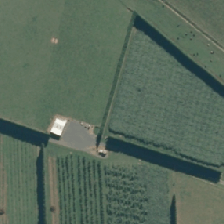
Land cover: high_producing_grassland